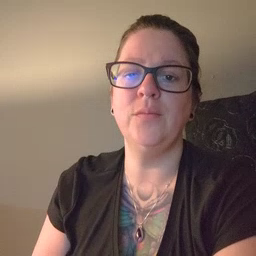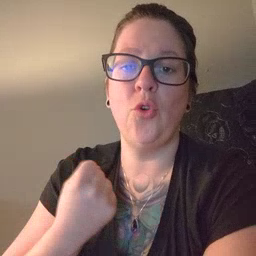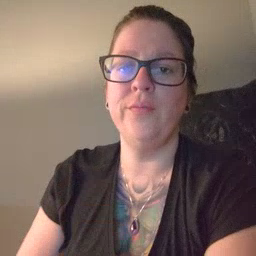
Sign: car